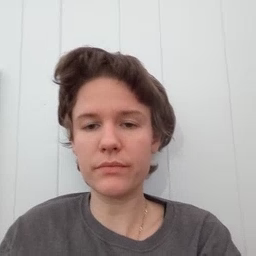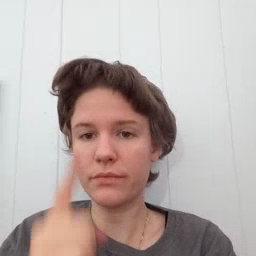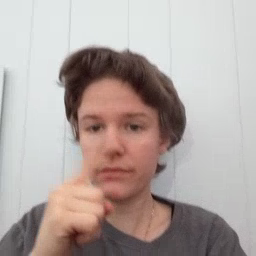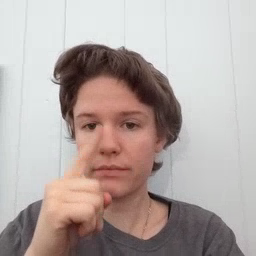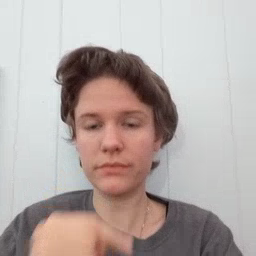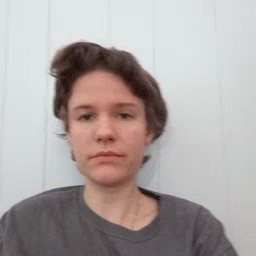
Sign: mouse